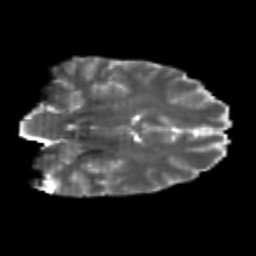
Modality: T2w
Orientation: coronal
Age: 22
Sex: female
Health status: healthy
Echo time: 0.074 s